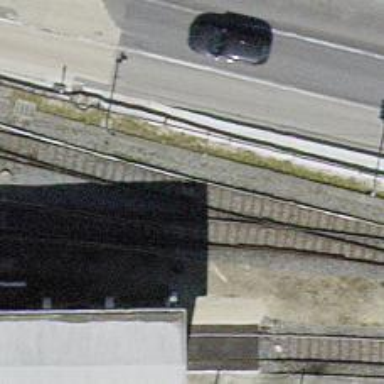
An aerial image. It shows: Railway switch.